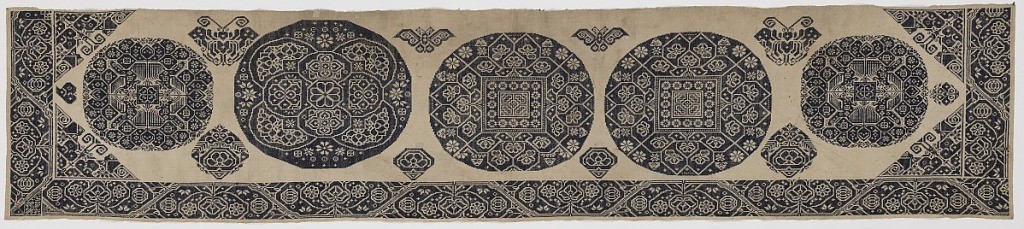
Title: Border
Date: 19th century
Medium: cotton Technique: cross stitch embroidery
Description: Valance or border in heavy white cotton embroidered in dark blue cotton in a design of five large detached roundels containing highly stylized plants and animals. Border has a design of stylized flowers.